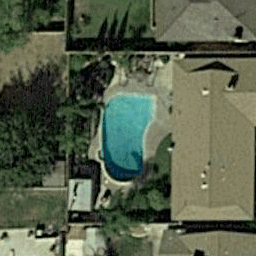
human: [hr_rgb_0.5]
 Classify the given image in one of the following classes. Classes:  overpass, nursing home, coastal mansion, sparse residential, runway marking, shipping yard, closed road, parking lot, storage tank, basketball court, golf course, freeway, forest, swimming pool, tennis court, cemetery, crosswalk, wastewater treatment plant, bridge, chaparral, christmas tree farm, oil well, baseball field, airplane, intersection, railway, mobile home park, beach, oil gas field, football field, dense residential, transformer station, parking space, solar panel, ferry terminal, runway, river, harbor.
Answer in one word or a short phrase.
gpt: swimming pool